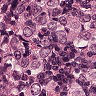
Metastatic tissue present: yes